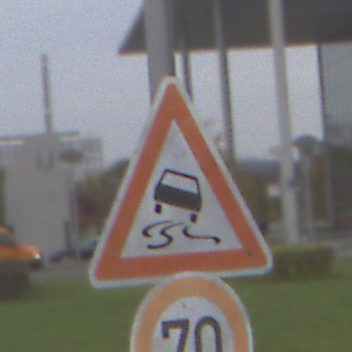
Verkehrszeichen: SchleuderOderRutschgefahr
Zusatzzeichen unten: Geschwindigkeit70
Umgebung: Outdoor, Suburban
Tageszeit: Midday
Wetter: Overcast
Licht: Natural
Jahreszeit: NotSpecified
Kontrast: LowContrast